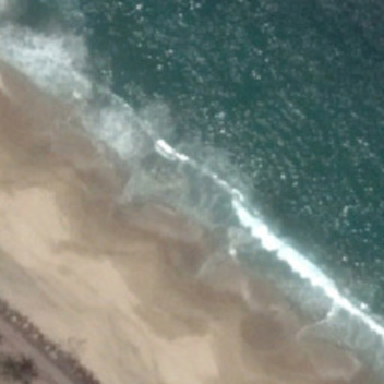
The sea rose on the beach .